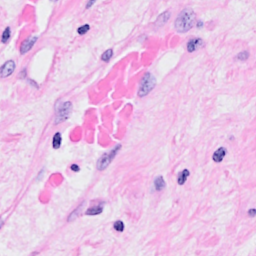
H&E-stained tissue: Breast